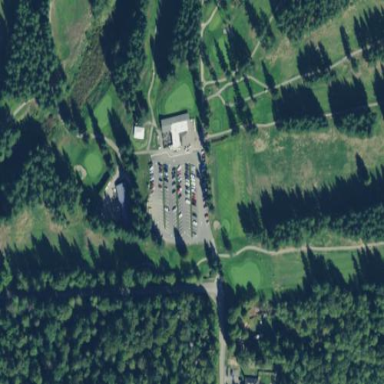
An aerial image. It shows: Driving range for golf on grass.